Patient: sex F, age 76
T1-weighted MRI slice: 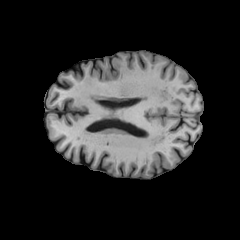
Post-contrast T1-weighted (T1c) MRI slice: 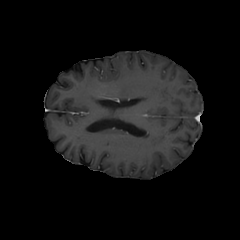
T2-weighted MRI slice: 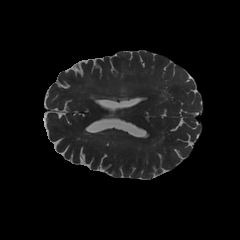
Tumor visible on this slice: yes
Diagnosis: Glioblastoma, IDH-wildtype
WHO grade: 4